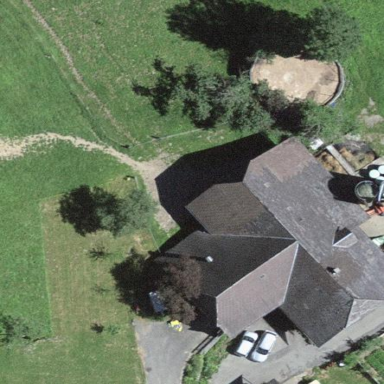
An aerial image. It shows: Farm building.